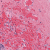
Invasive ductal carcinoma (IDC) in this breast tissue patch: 1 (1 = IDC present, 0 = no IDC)